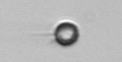
Label: Acanthoica_quattrospina